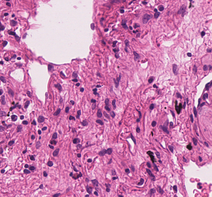
Tumor epithelial tissue: no
Tumor-associated stroma tissue: yes
Normal tissue: no